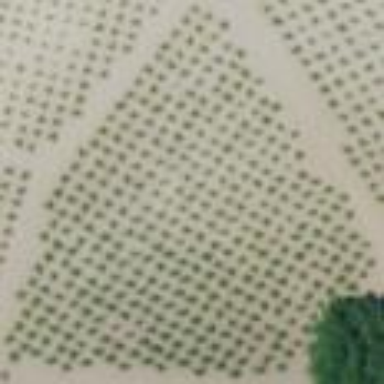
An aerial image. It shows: Vineyard where grapes are grown.